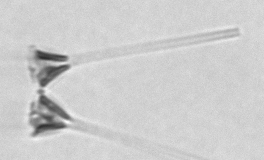
Label: Asterionellopsis_glacialis